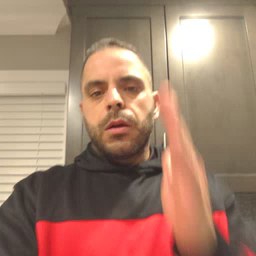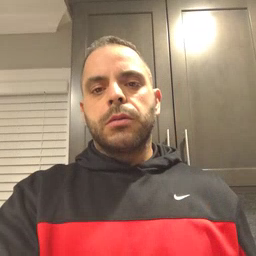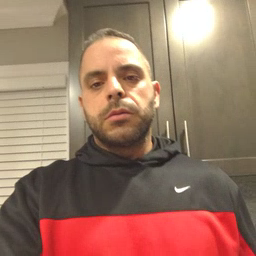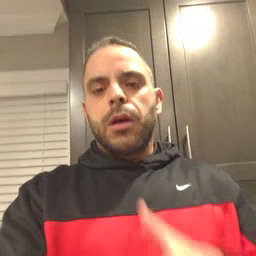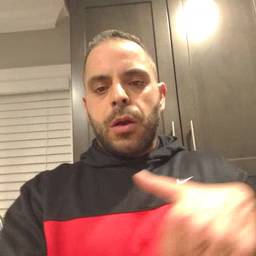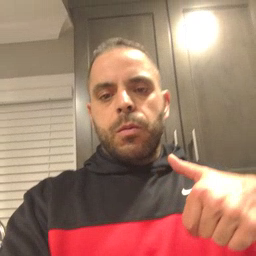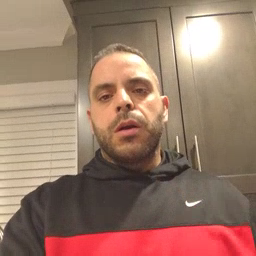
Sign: underwear